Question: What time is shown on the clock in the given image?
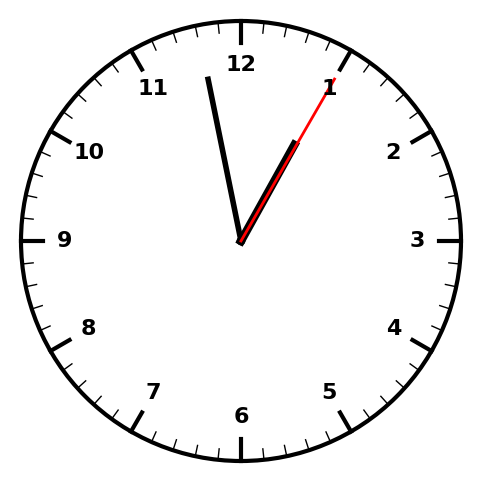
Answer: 12:58:05